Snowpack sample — Loveland Pass, Silver Plume, Colorado, USA (1/12/25, 11:40 AM MST)
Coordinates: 39.66, -105.88
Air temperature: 7 °F
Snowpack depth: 140 cm
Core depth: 10 cm
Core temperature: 41 °F
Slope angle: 11°, slope face: 30°
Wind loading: high
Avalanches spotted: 2
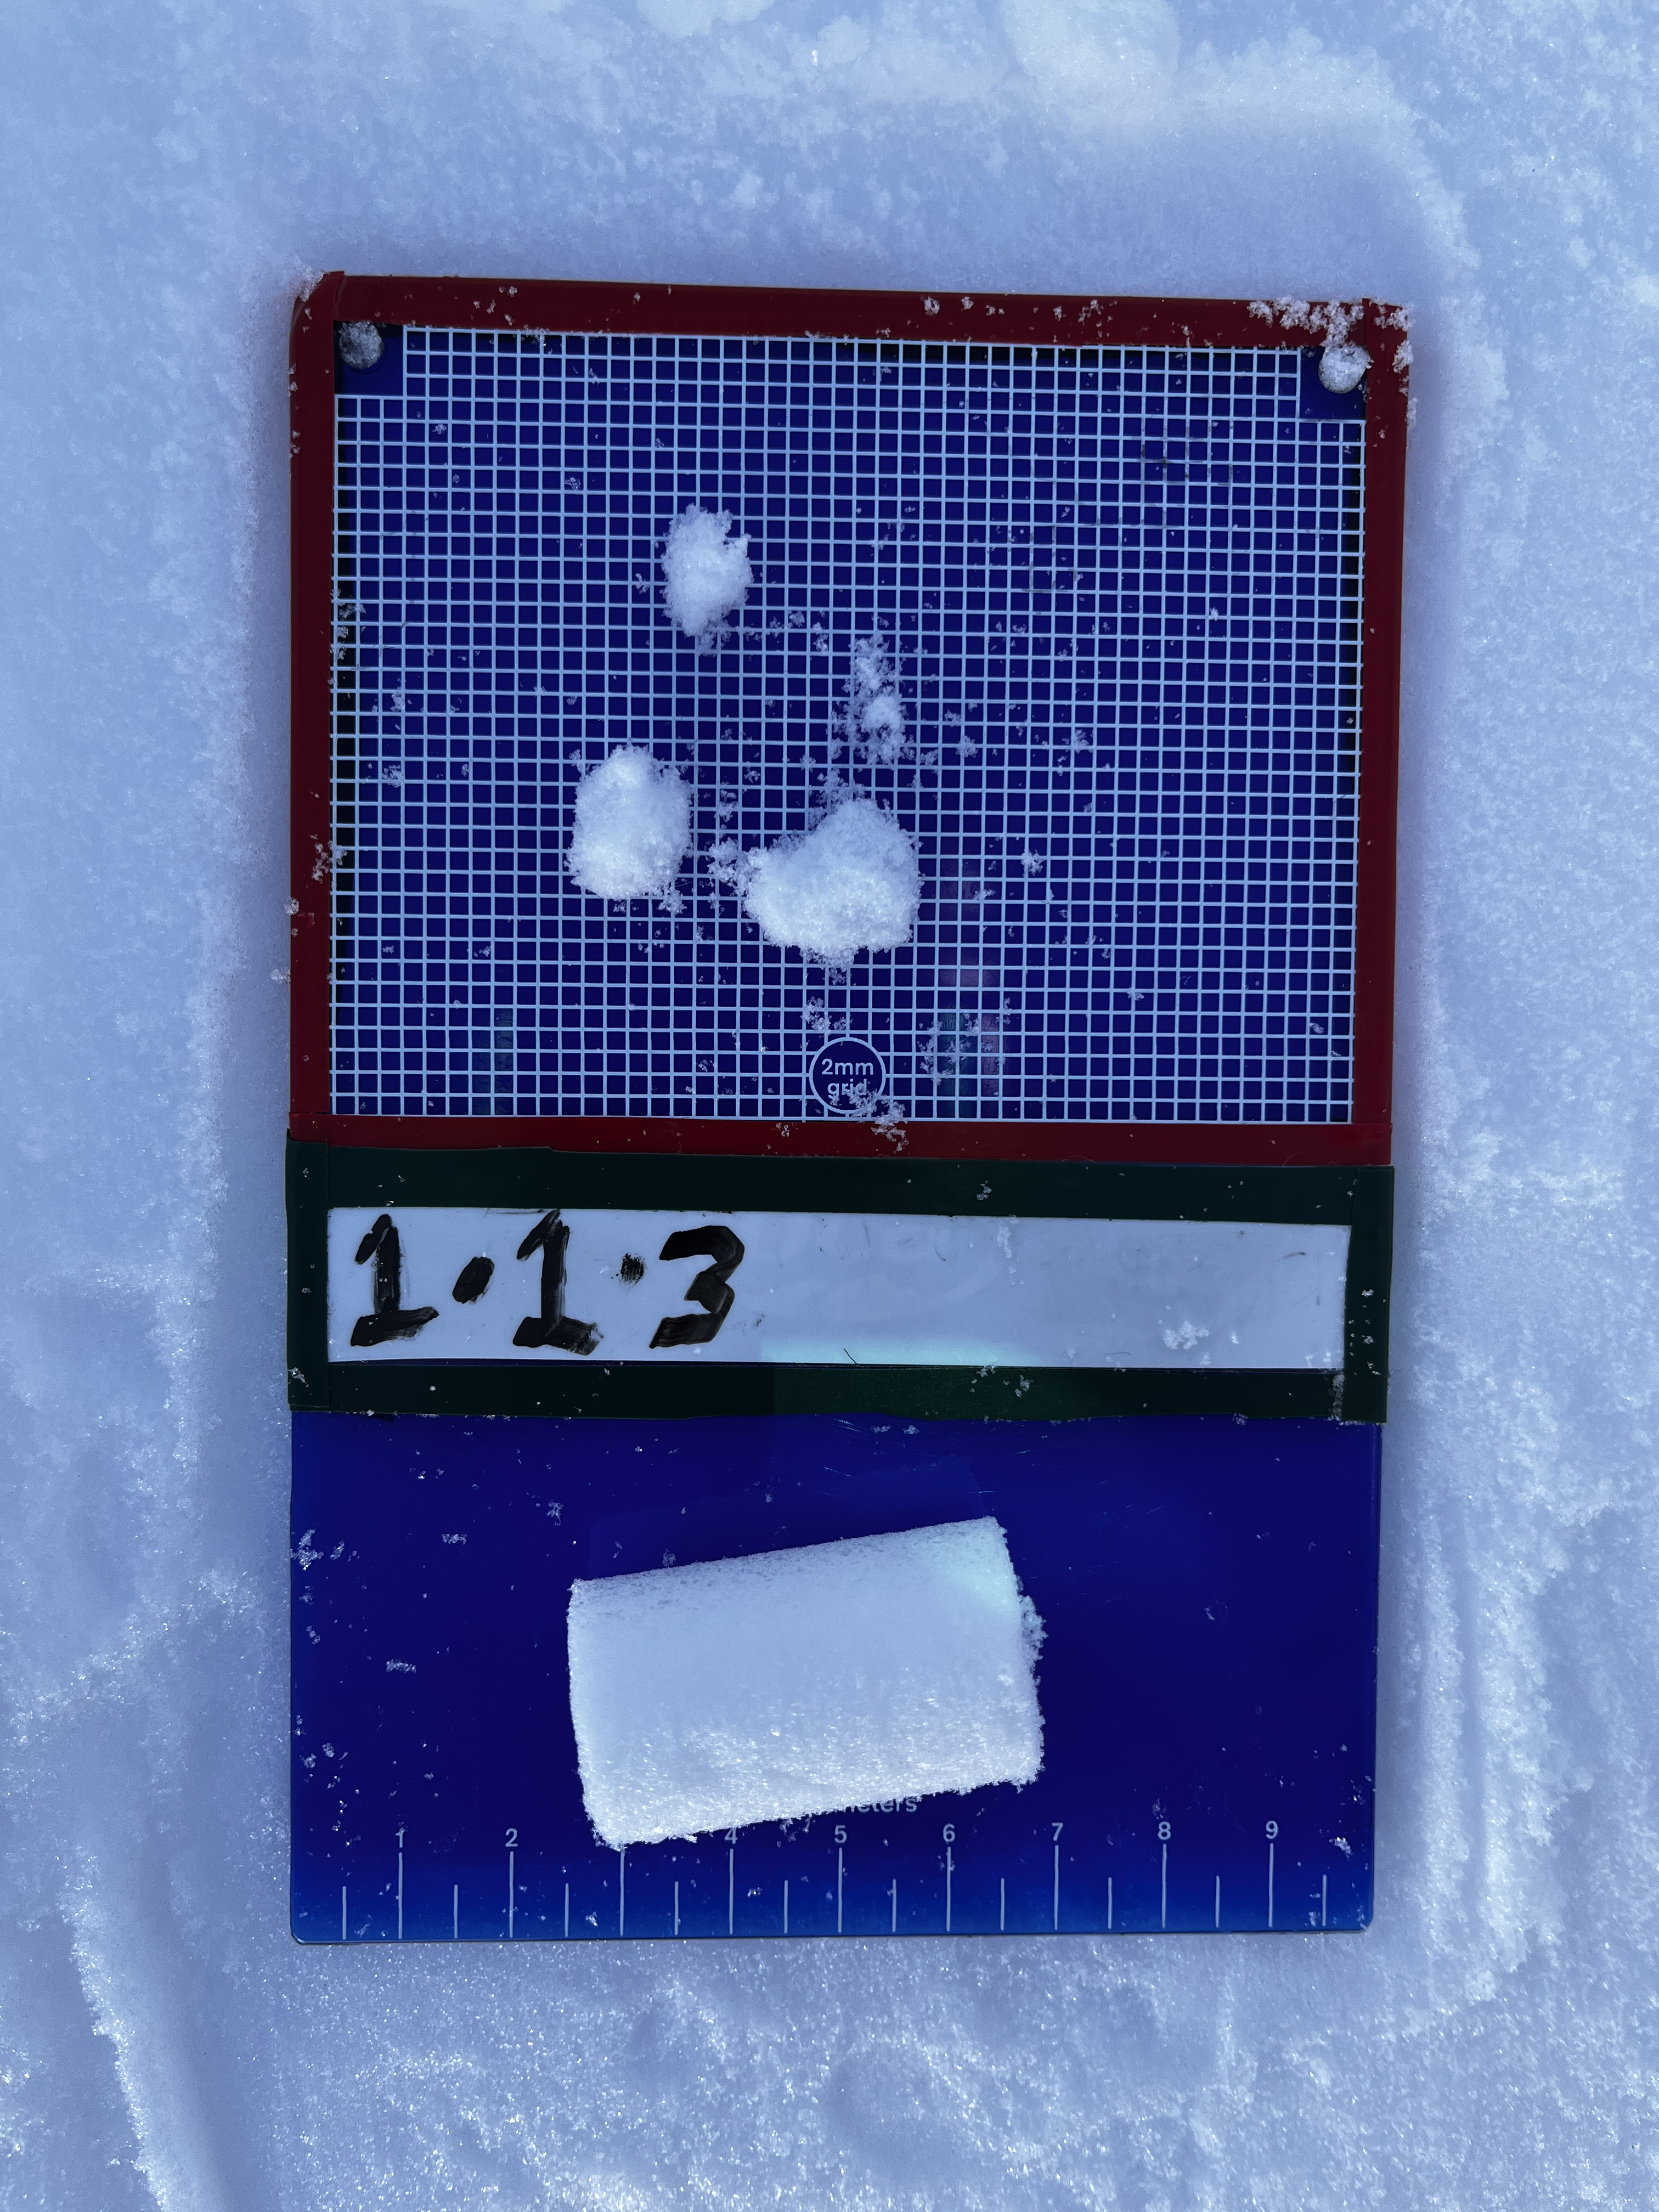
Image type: crystal_card
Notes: Pilot using slightly modified coring method that took too large segment for snow profile picturing, advised not to use in higher level models. Two avalanche on south face nearby, partially cloudy with light snow in the last 24 hours. Lots of wind loading on eastern features.